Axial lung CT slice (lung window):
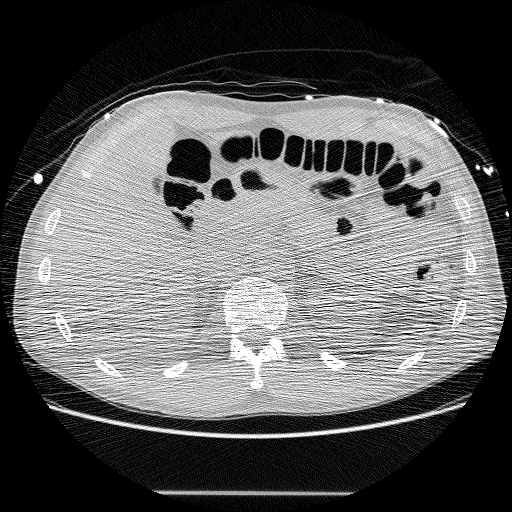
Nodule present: no